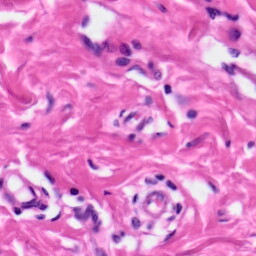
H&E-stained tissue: Skin